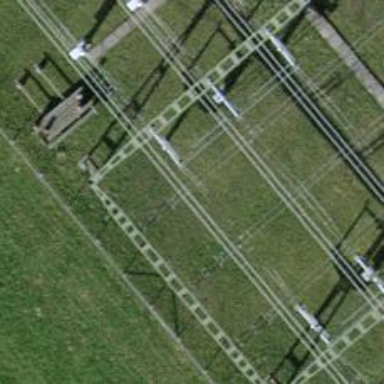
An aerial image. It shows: Power line in the image.